Field crop: maize
Growth stage: 2
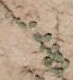
Species: convolvulus